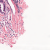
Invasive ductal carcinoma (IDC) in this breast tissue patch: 1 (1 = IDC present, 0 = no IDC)